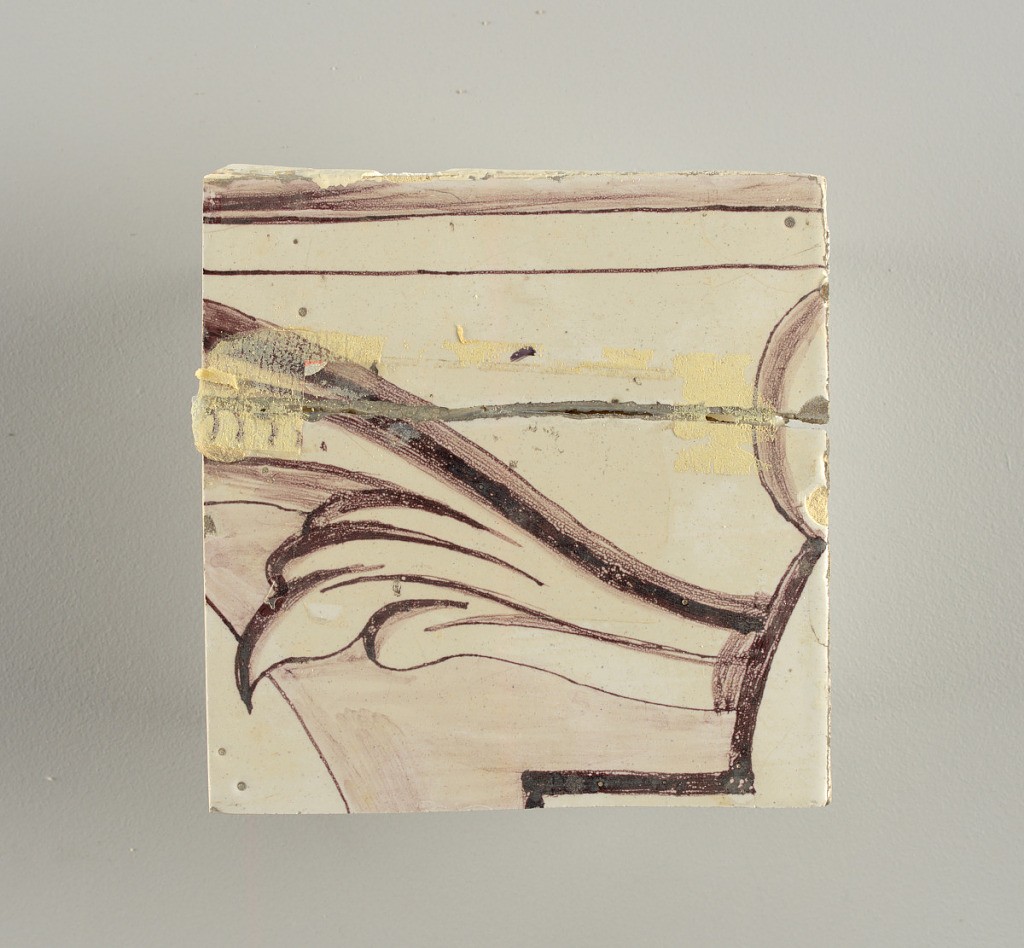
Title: Wall facing
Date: ca. 1725
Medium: tin-glazed earthenware, underglaze
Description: Running design for a frieze or a dado, composed of scrolls of foliage and strapwork, and four repeating motifs--a seated woman in a small upright oval medallion, a putto seated on a rocailled base, and strapwork in axial pattern.  The various panels, A to F, show various repeats of the same design, all being five tiles high and a varying number of tiles wide.